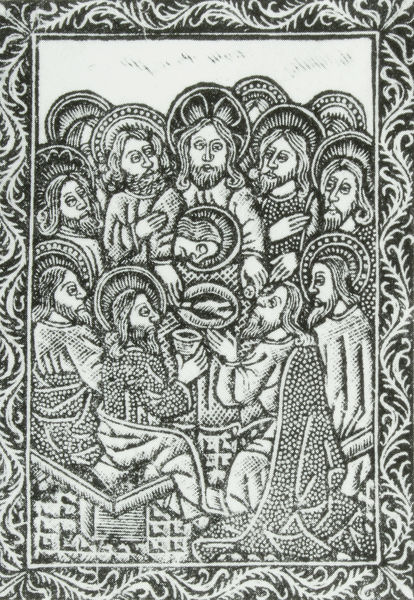
Titel: Das Abendmahl
Standort: München
Institution: Staatliche Graphische Sammlung
Schlagwörter: blau, gott, hand, mann, umhang, weiß, sitzen, glas, grau, holz, männer, schwarz, szene, zeichnung, blick, karo, muster, ornament, alt, bart, bärte, trinken, arm, arme, augen, bibel, falten, johannes, rahmen, schale, teller, gesten, hände, gewand, haare, kelch, mantel, sitzend, stickerei, pflanzen, rund, krug, ranken, holzschnitt, wellen, rahmung, italien, russland, rand, essen, wein, floral, ornamente, verzierung, brot, regen, punkte, becher, umgang, buch, glaube, rechteck, technik, umrahmung, druck, schnitt, schraffur, radierung, stich, fliesen, schwarzweiß, knien, mäntel, mahl, ranke, fisch, heiligenschein, beugen, nimbus, christus, jesus, jesus christus, mittelalter, zentral, religiös, platten, heilige, abendmahl, hortensien, jünger, gabe, miniatur, petrus, kelche, ikone, speisung, zeichung, staffelung, heiligenscheine, brechen, boten, apostel, gedrängt, buchmalerei, abendmal, heilgenschein, akhantus, nimben, letztes abendmahl, isalm, eucharistie, teilen, gottessohn, das letzte abendmahl, holzsschnitt, kleidugn, nimnus, zwölfboten, vorabend, 12, heiliges abendmahl